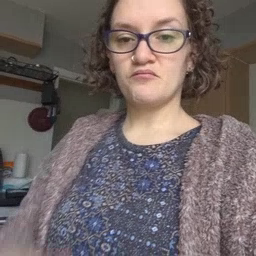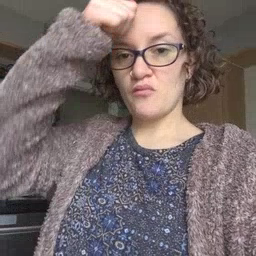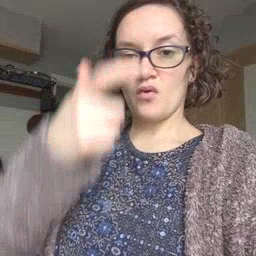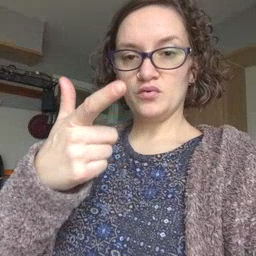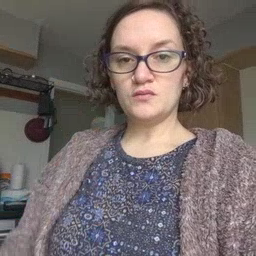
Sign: brother